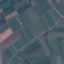
Land use / land cover: PermanentCrop